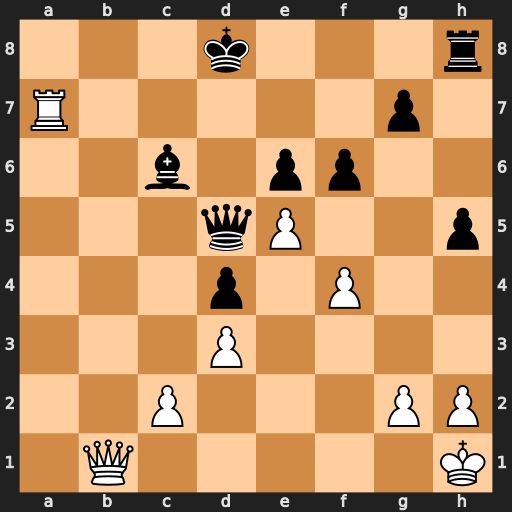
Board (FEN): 3k3r/R5p1/2b1pp2/3qP2p/3p1P2/3P4/2P3PP/1Q5K
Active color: w
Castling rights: -
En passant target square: -
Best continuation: Qb8#